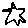
Label: star